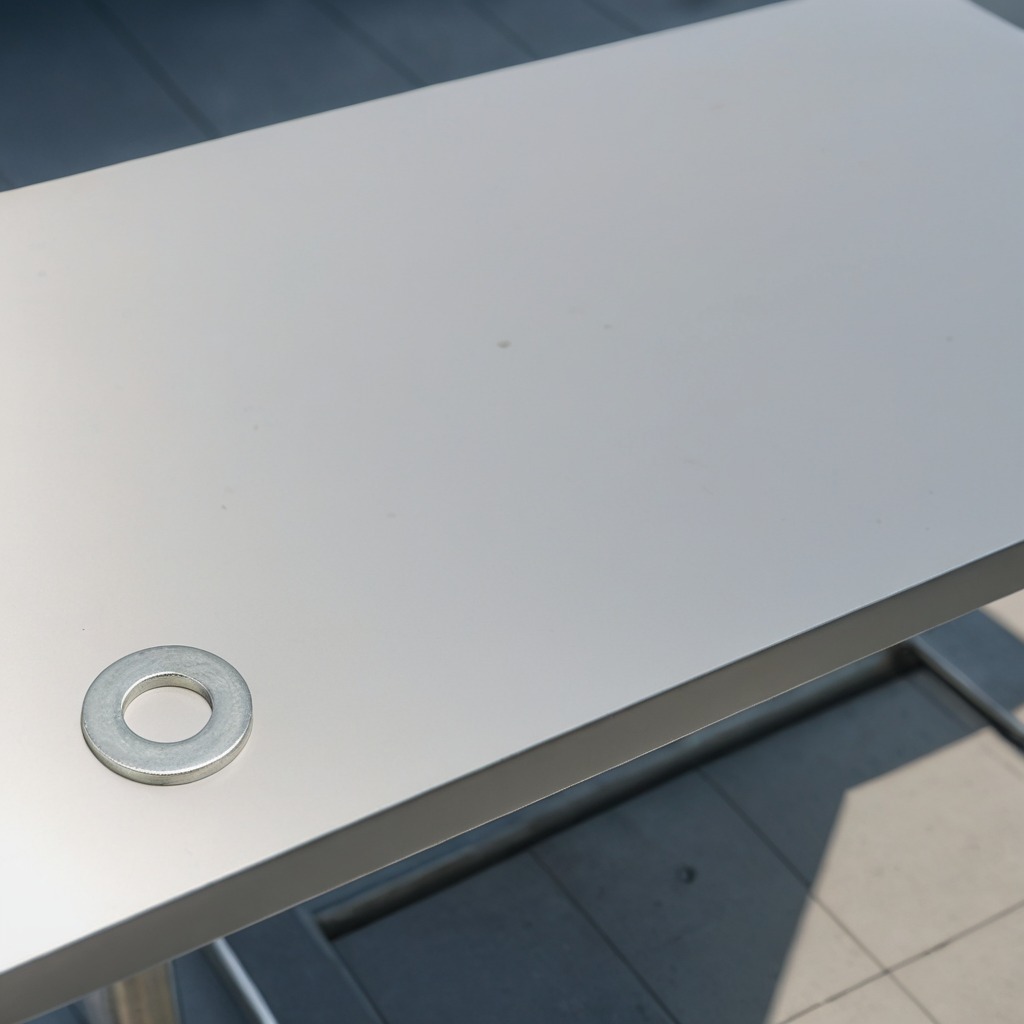
A flat metal washer lies on the table.